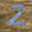
Label: 2